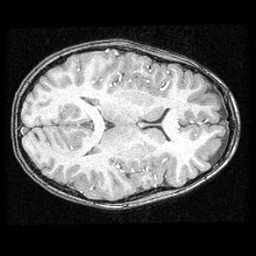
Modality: T1w
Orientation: axial
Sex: female
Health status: ill
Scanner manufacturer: ge
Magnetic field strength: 1.5 T
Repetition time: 21 s
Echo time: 0.008 s